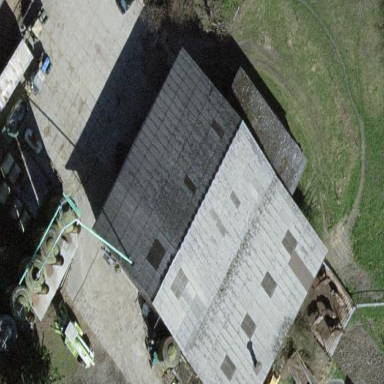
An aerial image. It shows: Shed building.